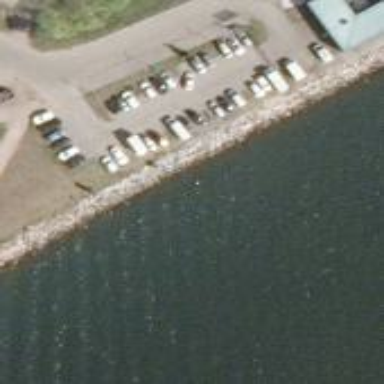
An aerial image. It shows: Paved parking area.